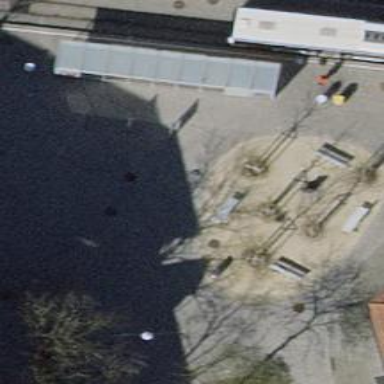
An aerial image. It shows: White bench.